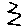
Label: zigzag